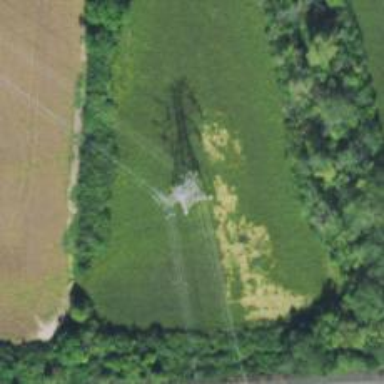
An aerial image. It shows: Lattice structure tower.